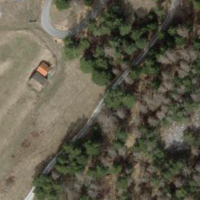
EUNIS habitat code: 41
Species observed at this site:
Maniola jurtina
Zygaena filipendulae
Euthystira brachyptera